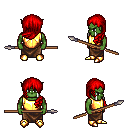
a pixel art fantasy rpg character, male body template, orc, green skin, gold chest armor, robe skirt, red left-swept hairstyle, gold boots, spear, four views (front, back, left, right), 2x2 character sprite sheet, small pixel art, hard edges, no anti-aliasing